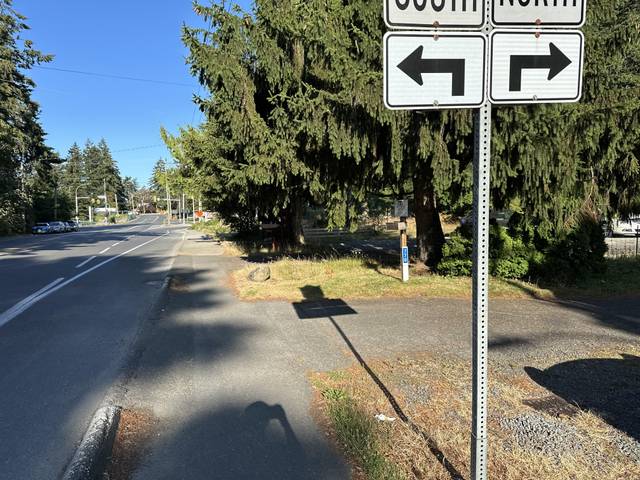
Region: Canada
Coordinates: 48.538, -123.388